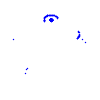
Particle: kaon